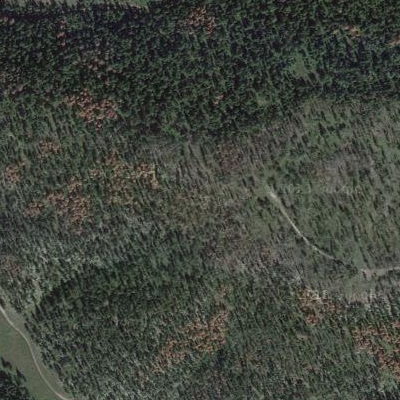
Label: eForest